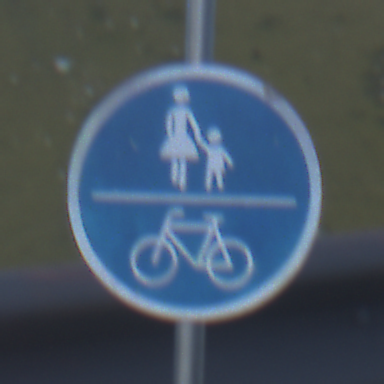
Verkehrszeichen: GemeinsamerGehUndRadweg
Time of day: SunriseSunset
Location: Outdoor (RoadRail)
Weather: Clear
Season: NotSpecified
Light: Natural